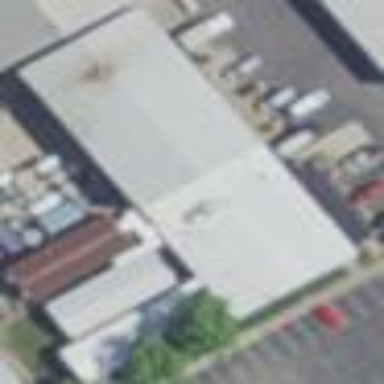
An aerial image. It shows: Building.